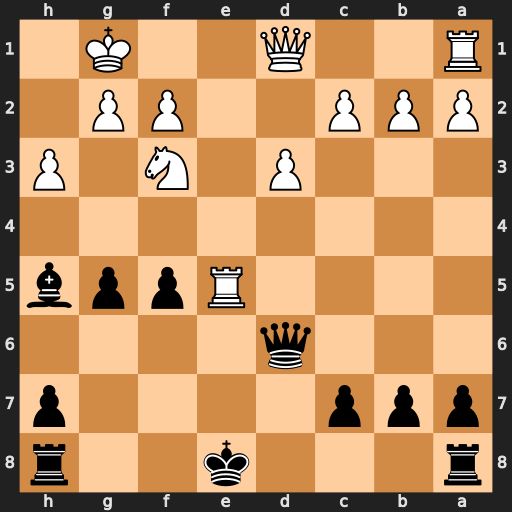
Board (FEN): r3k2r/ppp4p/3q4/4Rppb/8/3P1N1P/PPP2PP1/R2Q2K1
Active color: b
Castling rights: kq
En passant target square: -
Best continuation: Qxe5 Nxe5 Bxd1